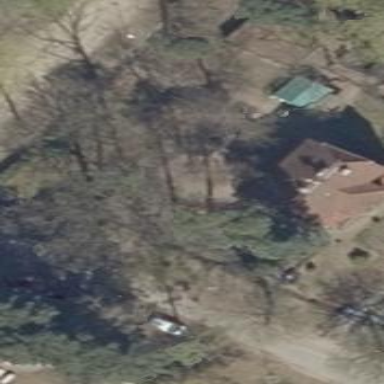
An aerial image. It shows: House with half-hipped roof shape.